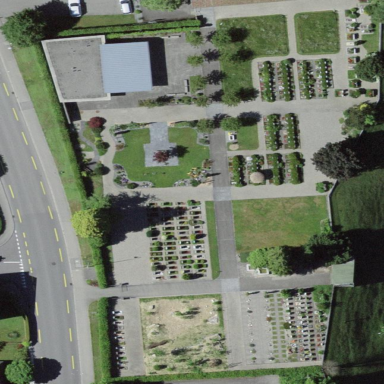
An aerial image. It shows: Cemetery surrounded by wall.